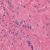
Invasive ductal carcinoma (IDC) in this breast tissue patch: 0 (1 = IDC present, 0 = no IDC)